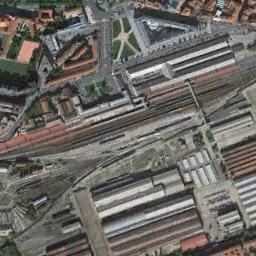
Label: railway_station